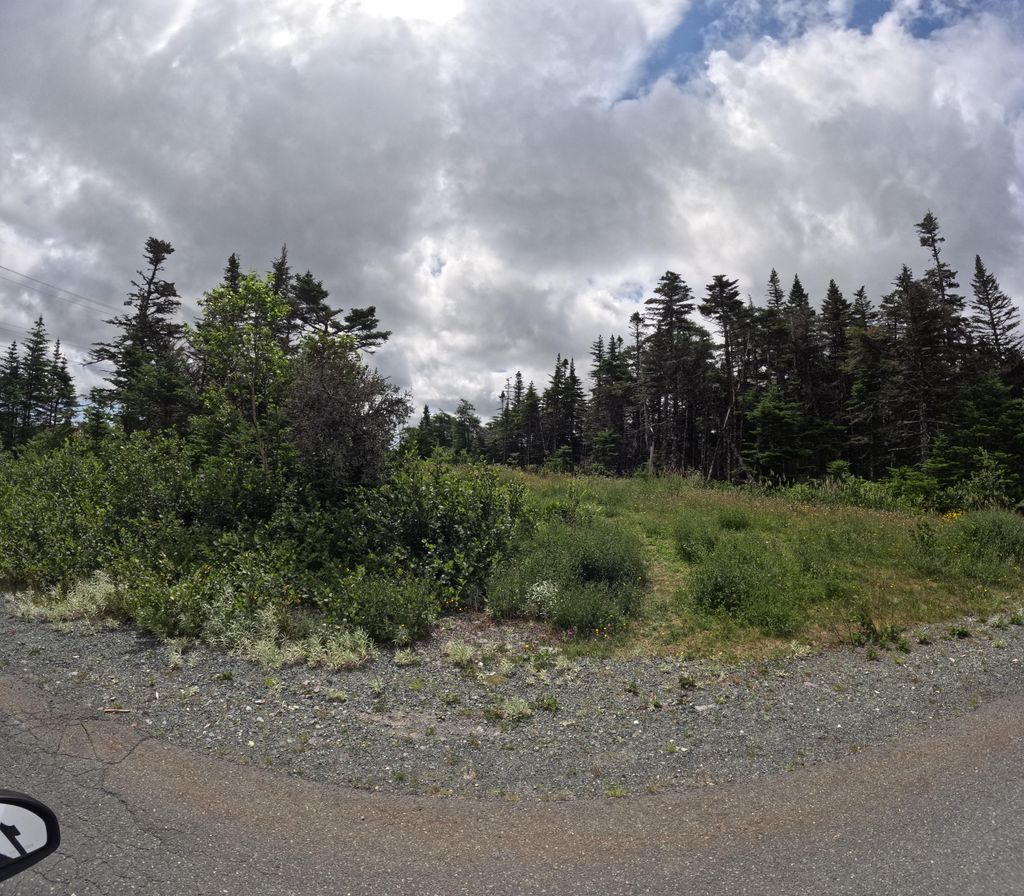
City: st_johns